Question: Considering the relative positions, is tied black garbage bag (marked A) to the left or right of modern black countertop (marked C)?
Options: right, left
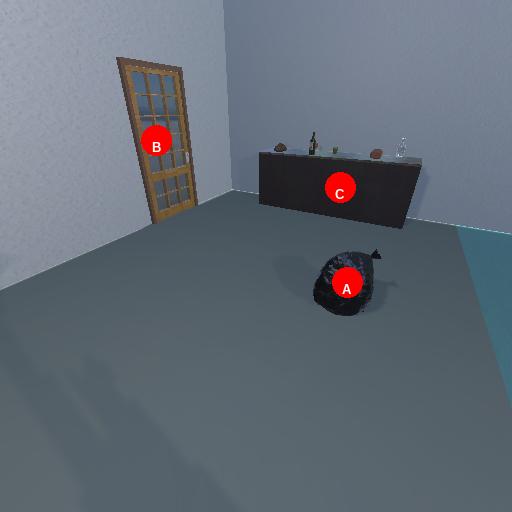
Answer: right